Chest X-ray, AP view. Patient: 58 years old, sex M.
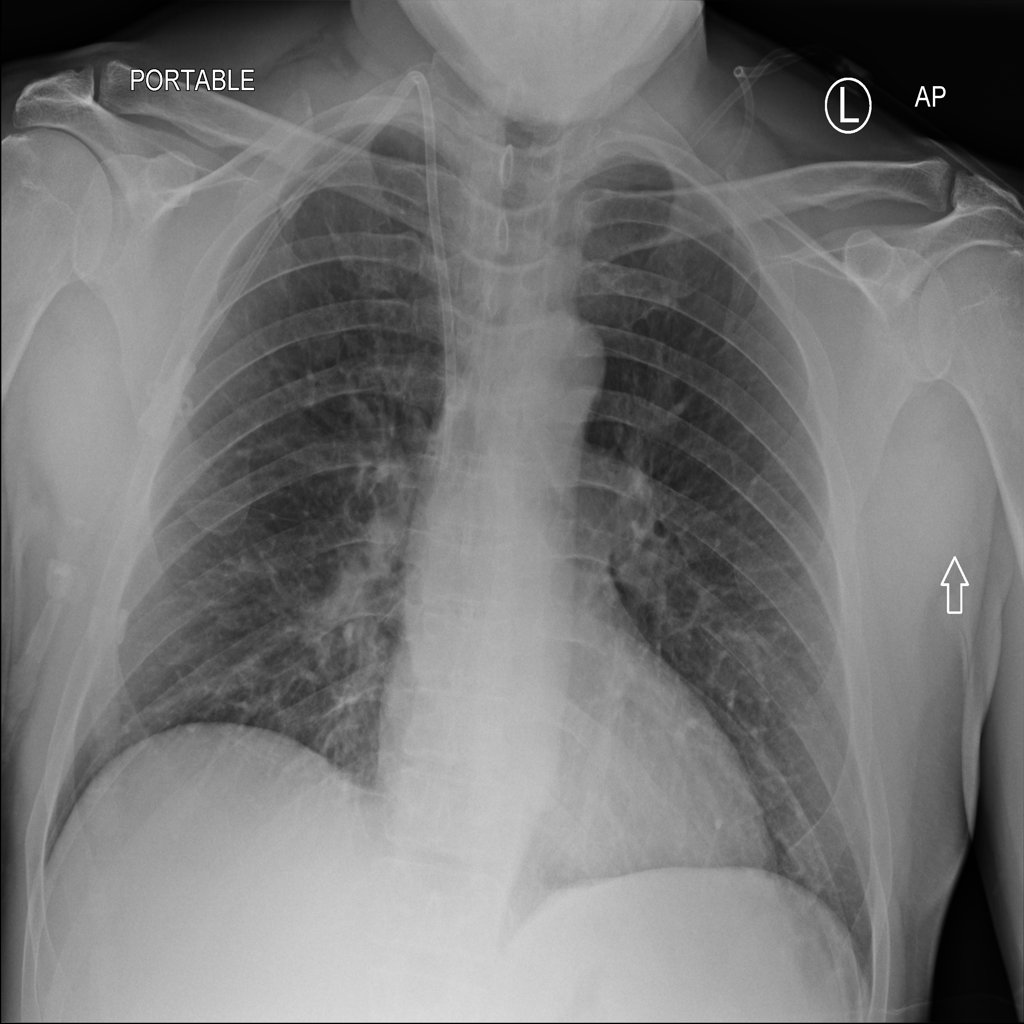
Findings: No Finding